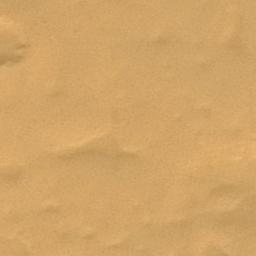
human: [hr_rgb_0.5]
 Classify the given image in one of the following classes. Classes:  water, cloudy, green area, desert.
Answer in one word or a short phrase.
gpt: desert